Question: suppose the user input
'''
mysite.com/profile?identity=1
mysite.com/profile?identity=dinodsja
mysite.com/profile?identity=1a
'''
getting the value
'''
$identity = $_GET['identity']; // identity can be user_id or user_name
'''
and i have a simple select query:
'''
SELECT * FROM lb_users WHERE (user_id = 'dinodsja' OR user_name = 'dinodsja') AND user_status = 1
'''
and it works fine. but the problem is:
'''
SELECT * FROM lb_users WHERE (user_id = '1a' OR user_name = '1a') AND user_status = 1
'''
when I execute this query it also returns the result .
Table structure:
'''
user_id bigint(25)
user_name varchar(50) utf8_general_ci
'''

**
'''
-> Is this a MySQL Bug ?
-> How can we avoid this ?
-> What will be the query ?
'''
**
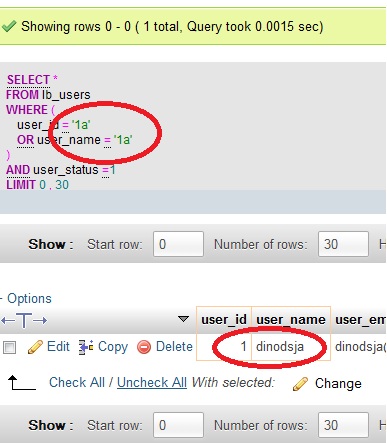
Answer: I do remember having a similar problem long ago.
First some background: This is a bug. It is actually a feature. Ok, it's one that might lead to such unexpected behaviour, but MySQL is thereby very tolerant w.r.t. user inputs, respective select queries:
'''
mysql> SELECT 'a' = 'a ';
-> 1
mysql> SELECT 'A' = 'a';
-> 1
'''
Therefore, with <URL>, the result of, e.g, ''1a'' in INTEGER is 1, but also:
'''
mysql> SELECT 0 = 'x6';
-> 1
mysql> SELECT 1 = ' 1';
-> 1
mysql> SELECT 1 = ' 1a';
-> 1
'''
This feature is also implemented in other not statically typed languages. PHP, for instance, calls this <URL> and this example from the documentation:
'''
<?php
$foo = "0"; // $foo is string (ASCII 48)
$foo += 2; // $foo is now an integer (2)
$foo = $foo + 1.3; // $foo is now a float (3.3)
$foo = 5 + "10 Little Piggies"; // $foo is integer (15)
$foo = 5 + "10 Small Pigs"; // $foo is integer (15)
?>
'''
See <URL>:
'''
<script>
document.write(parseInt("40 years") + "<br>");
</script>
=> 40
'''
Nevertheless, the solution to your problem is pretty easy: Just cast the integer to a char and do the comparison then:
'''
mysql> SELECT * FROM lb_users WHERE (CAST(user_id AS CHAR) = '1' OR user_name = '1')
-> 1
mysql> SELECT * FROM lb_users WHERE (CAST(user_id AS CHAR) = '1a' OR user_name = '1a')
-> 0
mysql> SELECT * FROM lb_users WHERE (CAST(user_id AS CHAR) = 'dinodsja' OR user_name = 'dinodsja')
-> 1
'''
I made a fiddle for everyone to try it out: <URL>
Hope that helps,
-Hannes